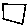
Label: square